Question: **Note: Cross-posted at LabVIEW forums: <URL>
I'm trying to write a simple C# (.NET 4.0) program to control a Keithley 2400 SMU over VISA GPIB and I'm having trouble with getting the program to wait for the Service Request that the Keithley sends at the end of the sweep.
The sweep is a simple linear voltage sweep, controlled internally by the Keithley unit. I've got the unit set up to send a ServiceRequest signal at the end of the sweep or when compliance is reached.
I'm able to send the commands to the SMU and read the data buffer, but only if I manually enter a timeout between the sweep start command and the read data command.
One issue I'm having is that I'm quite new to C# - I'm using this project (porting parts of my LV code) to learn it.
Here is what I have so far for my C# code:
'''
using System;
using System.Collections.Generic;
using System.Linq;
using System.Text;
using System.Threading;
using NationalInstruments.VisaNS;
private void OnServiceRequest(object sender, MessageBasedSessionEventArgs e)
{
Console.WriteLine("Service Request Received!");
}
// The following code is in a class method, but
public double[,] RunSweep()
{
// Create the session and message-based session
MessageBasedSession mbSession = null;
Session mySession = null;
string responseString = null;
// open the address
Console.WriteLine("Sending Commands to Instrument");
instrAddr = "GPIB0::25::INSTR";
mySession = ResourceManager.GetLocalManager().Open(instrAddr);
// Cast to message-based session
mbSession = (MessageBasedSession)mySession;
// Here's where things get iffy for me... Enabling the event and whatnot
mbSession.ServiceRequest += new MessageBasedSessionEventHandler(OnServiceRequest);
MessageBasedSessionEventType srq = MessageBasedSessionEventType.ServiceRequest;
mbSession.EnableEvent(srq, EventMechanism.Handler);
// Start the sweep (SMU was set up earlier)
Console.WriteLine("Starting Sweep");
mbSession.Write(":OUTP ON;:INIT");
int timeout = 10000; // milliseconds
// Thread.Sleep(10000); // using this line works fine, but it means the test always takes 10s even if compliance is hit early
// This raises error saying that the event is not enabled.
mbSession.WaitOnEvent(srq, timeout);
// Turn off the SMU.
Console.WriteLine("I hope the sweep is done, cause I'm tired of waiting");
mbSession.Write(":OUTP OFF;:TRAC:FEED:CONT NEV");
// Get the data
string data = mbSession.Query(":TRAC:DATA?");
// Close session
mbSession.Dispose();
// For now, create a dummy array, 3x3, to return. The array after is the starting value.
double[,] dummyArray = new double[3, 3] {{1, 2, 3}, {4, 5, 6}, {7, 8, 9}};
return dummyArray;
}
'''
All the above is supposed to mimic this LabVIEW code:

So, any ideas on where I'm going wrong?
Thanks,
## Edit:
After a little more fiddling, I've found that the Service Request function 'OnServiceRequest' is actually fired at the right time ("Service Request Received!" is printed to the console).
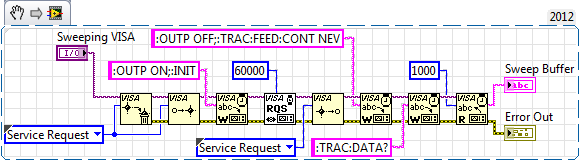
Answer: It turns out that I need to enable the event as a rather than a handler. This line:
'''
mbSession.EnableEvent(srq, EventMechanism.Handler);
'''
'''
mbSession.EnableEvent(srq, EventMechanism.Queue);
'''
Source: <URL> under "Remarks". It was a pain to find the docs on it... NI needs to make it easier :-(.
With this change, I also don't need to create the 'MessageBasedSessionEventHandler'.
The final, working code looks like:
'''
rm = ResourceManager.GetLocalManager().Open("GPIB0::25::INSTR");
MessageBasedSession mbSession = (MessageBasedSession)rm;
MessageBasedSessionEventType srq = MessageBasedSessionEventType.ServiceRequest;
mbSession.EnableEvent(srq, EventMechanism.Queue); // Note QUEUE, not HANDLER
int timeout = 10000;
// Start the sweep
mbSession.Write(":OUTP ON;:INIT");
// This waits for the Service Request
mbSession.WaitOnEvent(srq, timeout);
// After the Service Request, turn off the SMUs and get the data
mbSession.Write(":OUTP OFF;:TRAC:FEED:CONT NEV");
string data = mbSession.Query(":TRAC:DATA?");
mbSession.Dispose();
'''